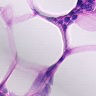
Metastatic tissue present: no